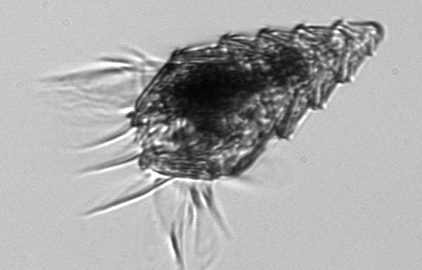
Label: Laboea_strobila